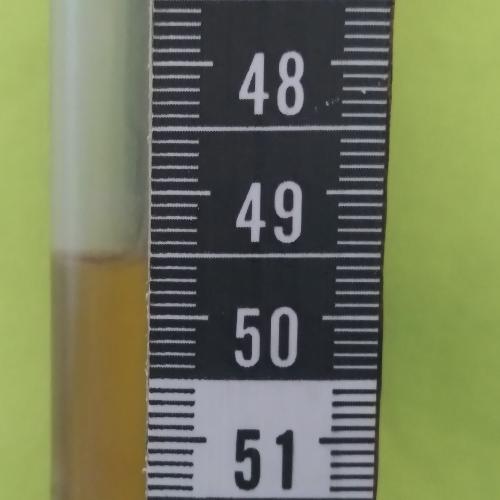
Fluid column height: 49.5 cm